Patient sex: F
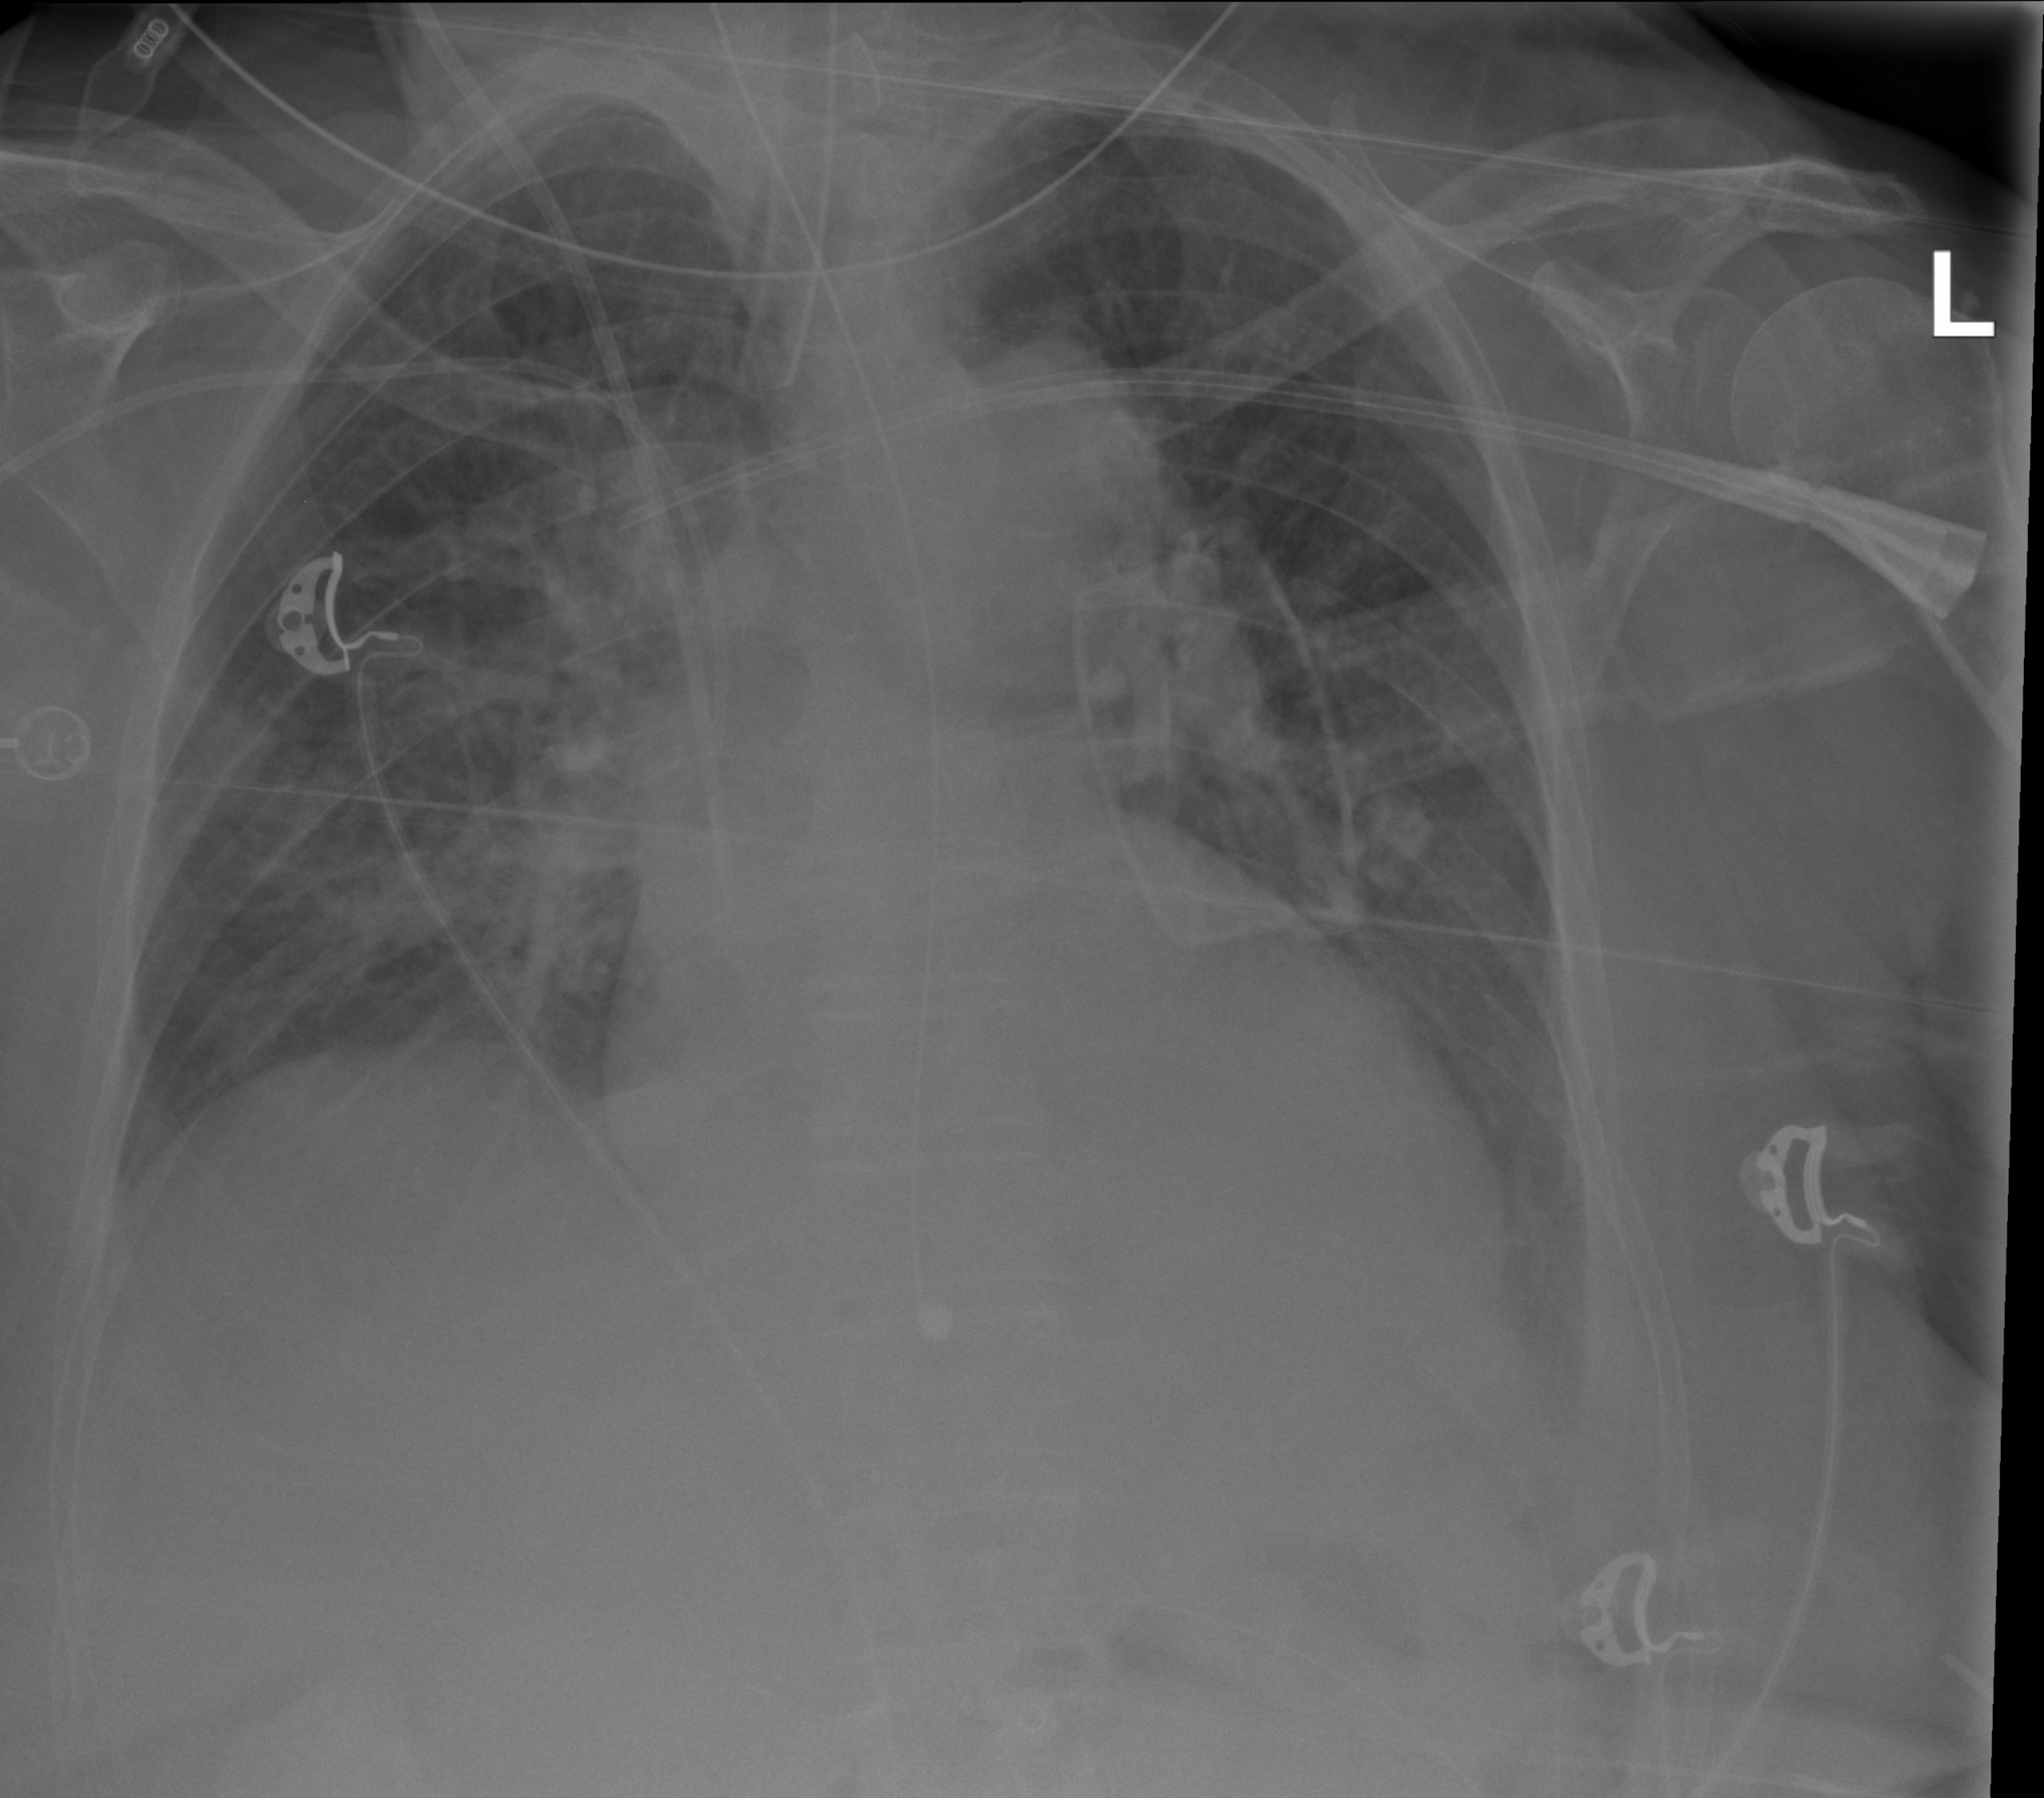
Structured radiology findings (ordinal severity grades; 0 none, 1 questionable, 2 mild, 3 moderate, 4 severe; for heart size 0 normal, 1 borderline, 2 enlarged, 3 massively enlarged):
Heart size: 2
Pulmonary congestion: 0
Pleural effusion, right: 0
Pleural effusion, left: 2
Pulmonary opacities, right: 2
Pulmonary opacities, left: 0
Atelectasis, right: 2
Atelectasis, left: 0